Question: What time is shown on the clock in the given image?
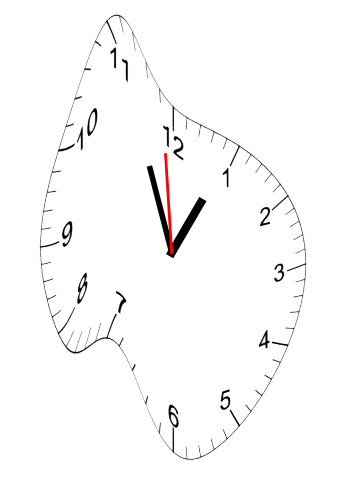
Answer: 12:55:59